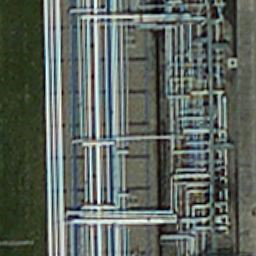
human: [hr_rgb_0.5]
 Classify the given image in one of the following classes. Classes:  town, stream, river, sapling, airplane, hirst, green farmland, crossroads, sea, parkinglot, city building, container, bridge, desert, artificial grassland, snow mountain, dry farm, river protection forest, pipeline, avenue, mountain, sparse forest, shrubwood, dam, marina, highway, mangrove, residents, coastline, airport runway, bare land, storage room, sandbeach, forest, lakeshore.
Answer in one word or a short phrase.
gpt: pipeline